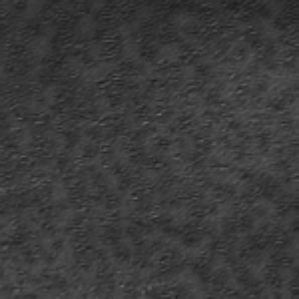
Label: frost